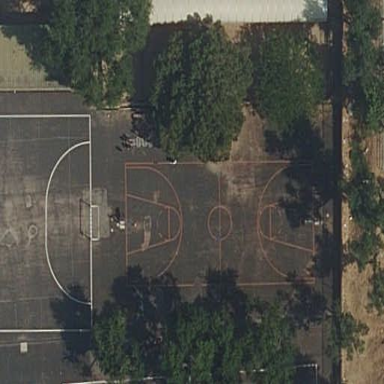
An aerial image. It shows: Basketball court located in leisure land pitch.